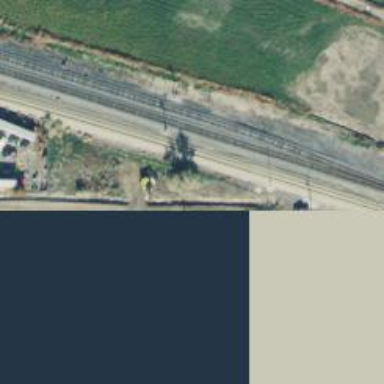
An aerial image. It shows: Railway siding for service.